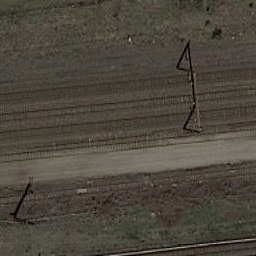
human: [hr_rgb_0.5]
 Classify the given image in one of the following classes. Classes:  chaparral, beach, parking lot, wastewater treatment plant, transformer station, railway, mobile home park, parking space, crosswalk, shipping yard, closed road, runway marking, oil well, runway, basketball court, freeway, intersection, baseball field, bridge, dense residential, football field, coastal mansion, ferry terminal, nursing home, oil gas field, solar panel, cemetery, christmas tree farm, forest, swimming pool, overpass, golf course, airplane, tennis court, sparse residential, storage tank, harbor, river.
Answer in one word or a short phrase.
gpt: railway